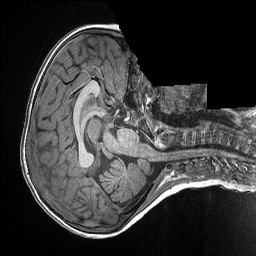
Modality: T1w
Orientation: axial
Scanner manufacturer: siemens
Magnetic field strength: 3 T
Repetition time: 2.3 s
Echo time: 0.00298 s